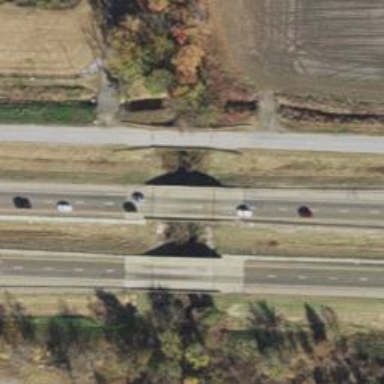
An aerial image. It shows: Beam bridge on motorway.